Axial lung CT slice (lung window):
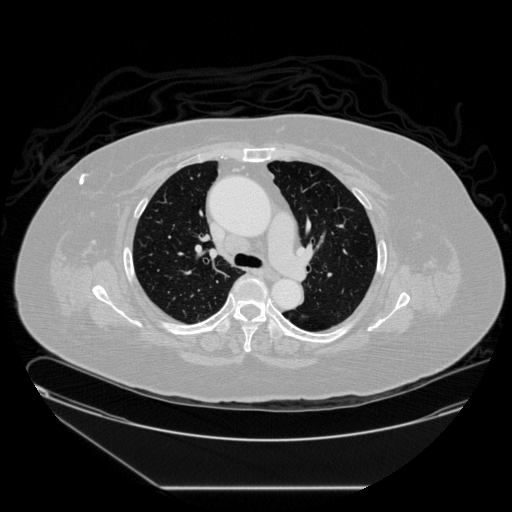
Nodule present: no